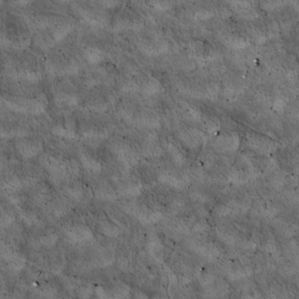
Label: non_frost